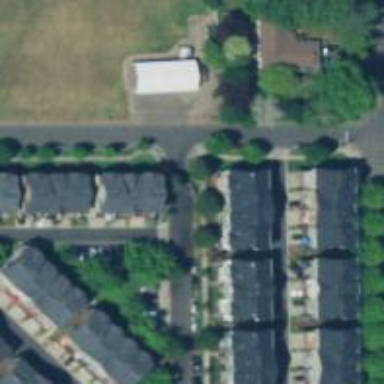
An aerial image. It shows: Residential road with asphalt surface and sidewalk on the left.